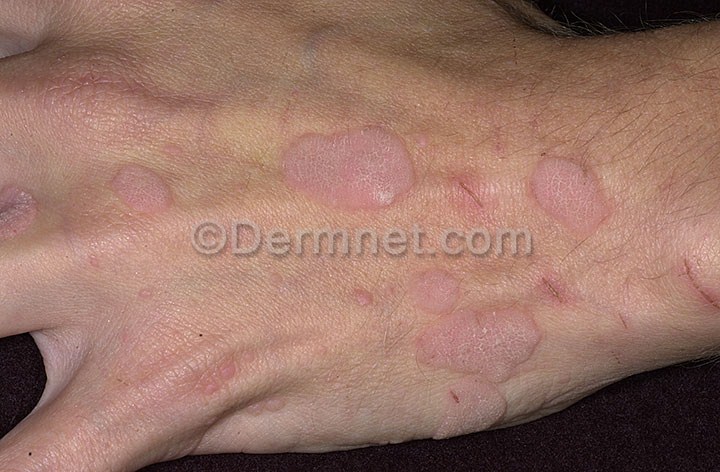
Disease: Warts Molluscum and other Viral Infections